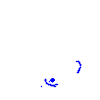
Particle: kaon